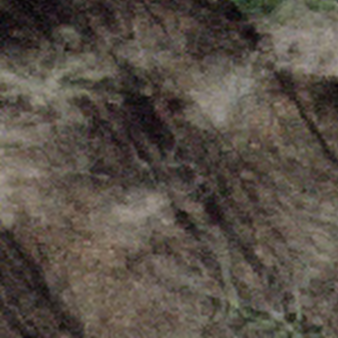
Label: other